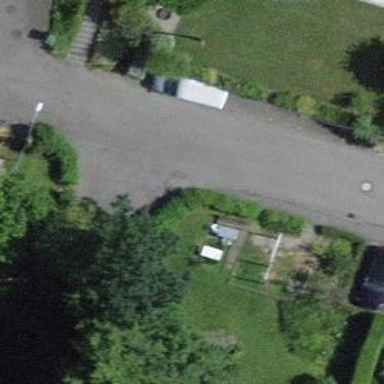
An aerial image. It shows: Sidewalk.